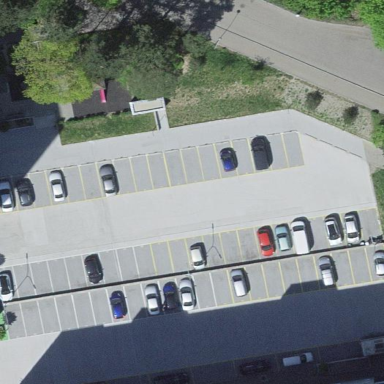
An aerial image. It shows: Street-side parking area.